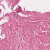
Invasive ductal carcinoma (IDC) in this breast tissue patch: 0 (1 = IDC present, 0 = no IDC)